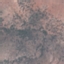
Label: HerbaceousVegetation